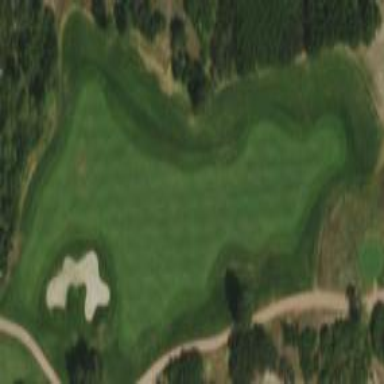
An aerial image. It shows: Area with grass used as rough in golf course.